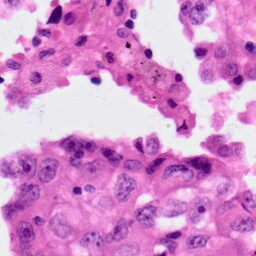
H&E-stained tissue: Lung